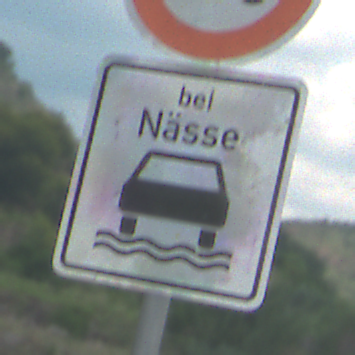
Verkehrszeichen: BeiNaesse
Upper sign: Geschwindigkeit110
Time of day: MorningAfternoon
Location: Outdoor (Nature)
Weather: PartlyCloudy
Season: NotSpecified
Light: Natural